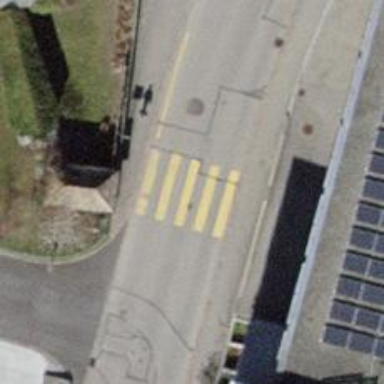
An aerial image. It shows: Marked crossing with zebra markings on the road.